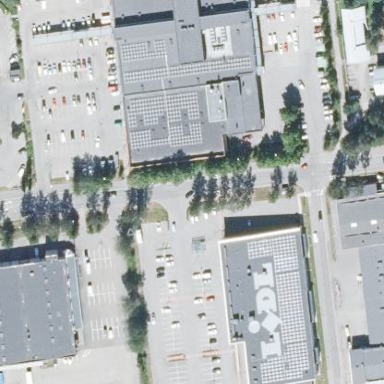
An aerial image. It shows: Retail area.